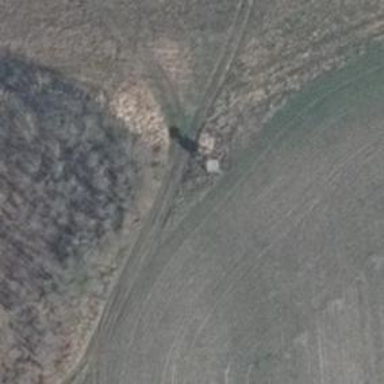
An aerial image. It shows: Hunting stand.